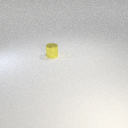
small yellow metal cylinder